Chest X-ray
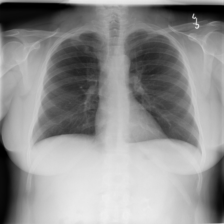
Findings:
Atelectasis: negative
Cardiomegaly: negative
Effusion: negative
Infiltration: negative
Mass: negative
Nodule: negative
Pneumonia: negative
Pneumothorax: negative
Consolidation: negative
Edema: negative
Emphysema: negative
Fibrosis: negative
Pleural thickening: negative
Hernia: negative